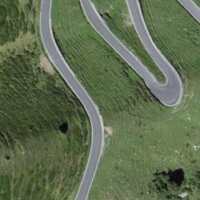
EUNIS habitat code: 26
Species observed at this site:
Marmota marmota